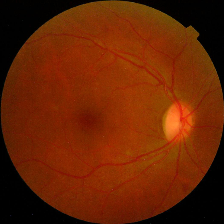
Diabetic retinopathy grade: No DR